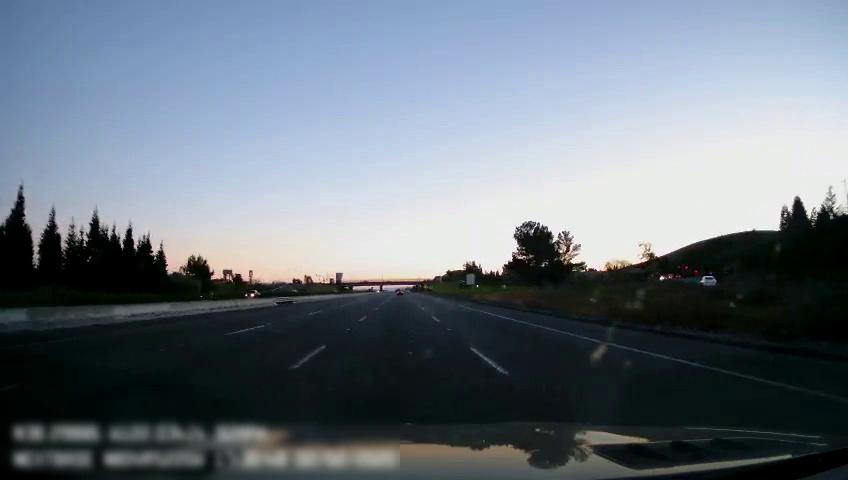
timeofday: Day
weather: Sunny
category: Drivable Space
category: Vehicles | Car
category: Vehicles | Car
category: Lanes | Current Lane
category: Lanes | Current Lane
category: Lanes | Alternate Lane
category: Lanes | Alternate Lane
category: Lanes | Alternate Lane
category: Traffic | Signs